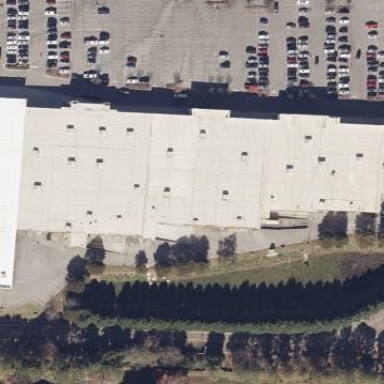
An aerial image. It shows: Retail building.